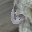
Label: 6